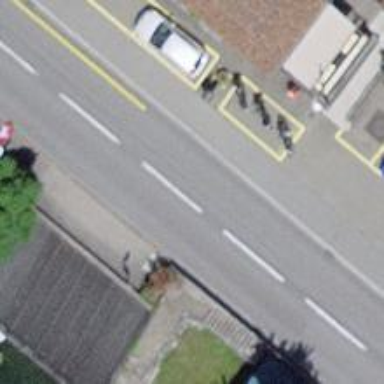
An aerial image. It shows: Bus stop with designated public transport stop position.